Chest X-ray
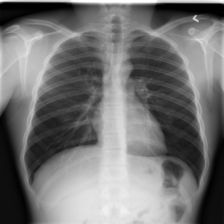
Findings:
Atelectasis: negative
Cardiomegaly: negative
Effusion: negative
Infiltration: positive
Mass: negative
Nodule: negative
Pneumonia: negative
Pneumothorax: negative
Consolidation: negative
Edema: negative
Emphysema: negative
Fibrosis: negative
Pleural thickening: negative
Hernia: negative